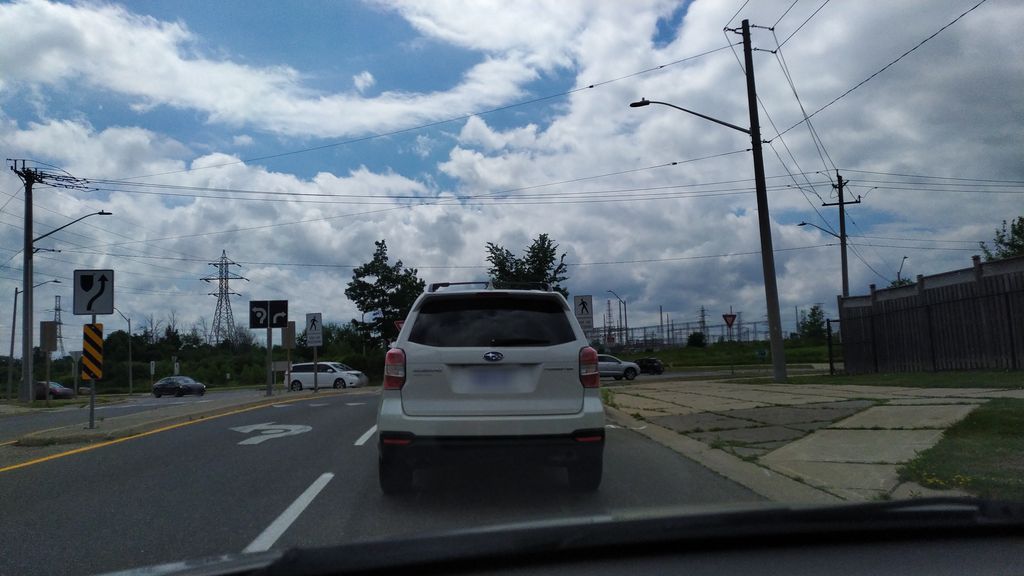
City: kitchener-waterloo